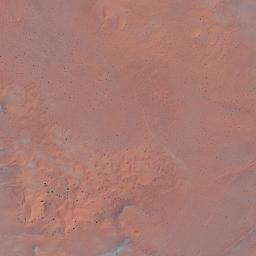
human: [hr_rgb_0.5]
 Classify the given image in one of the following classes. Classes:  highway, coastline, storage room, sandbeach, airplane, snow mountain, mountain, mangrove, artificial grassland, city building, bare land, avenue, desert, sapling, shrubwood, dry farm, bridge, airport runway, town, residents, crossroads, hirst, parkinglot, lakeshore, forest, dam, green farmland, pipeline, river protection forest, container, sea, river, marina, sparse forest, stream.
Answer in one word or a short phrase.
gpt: desert